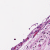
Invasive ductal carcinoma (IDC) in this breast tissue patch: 0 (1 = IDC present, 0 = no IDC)